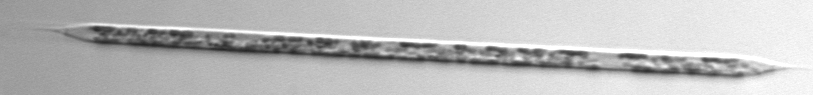
Label: Rhizosolenia